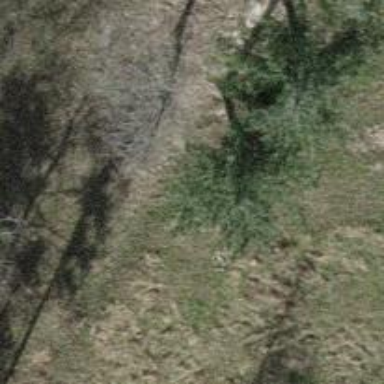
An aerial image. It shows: Needle-leaved tree in nature.